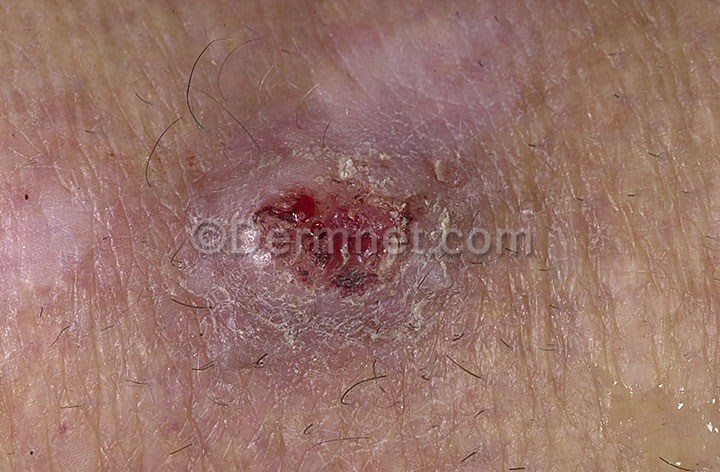
Disease: Eczema Photos